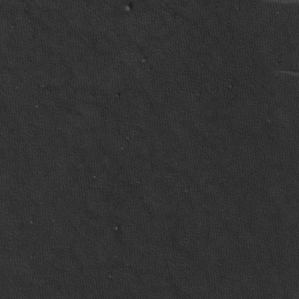
Label: non_frost